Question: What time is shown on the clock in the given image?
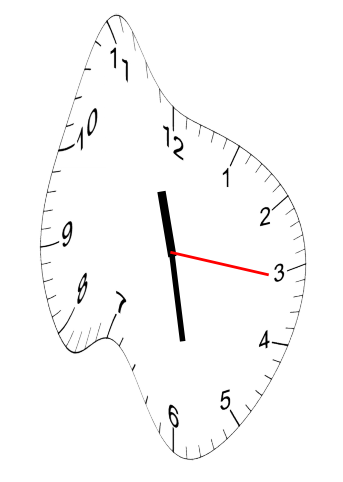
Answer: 11:28:16